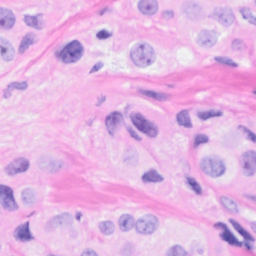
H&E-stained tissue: Breast